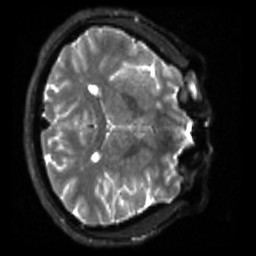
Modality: sbref
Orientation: axial
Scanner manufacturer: siemens
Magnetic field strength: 3 T
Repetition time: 4 s
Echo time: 0.0594 s